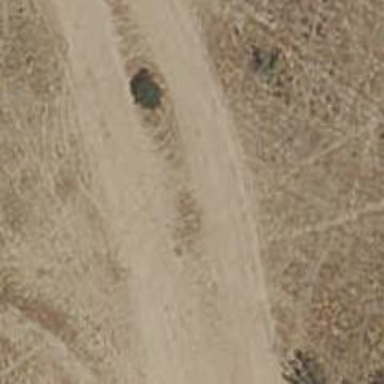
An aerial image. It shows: Dirt path.